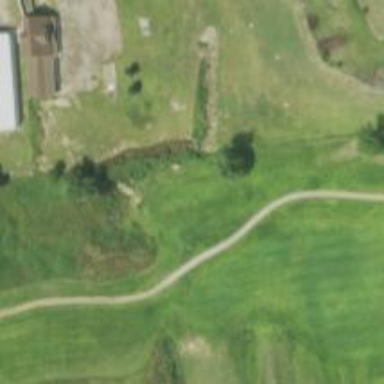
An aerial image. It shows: Service road used as golf cart path.